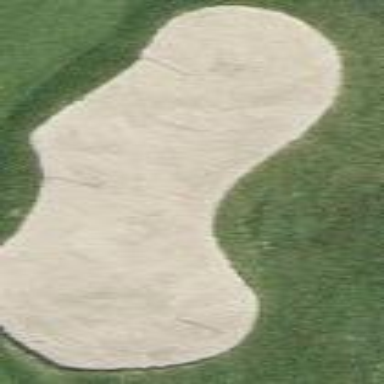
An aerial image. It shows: Sand bunker on golf course.